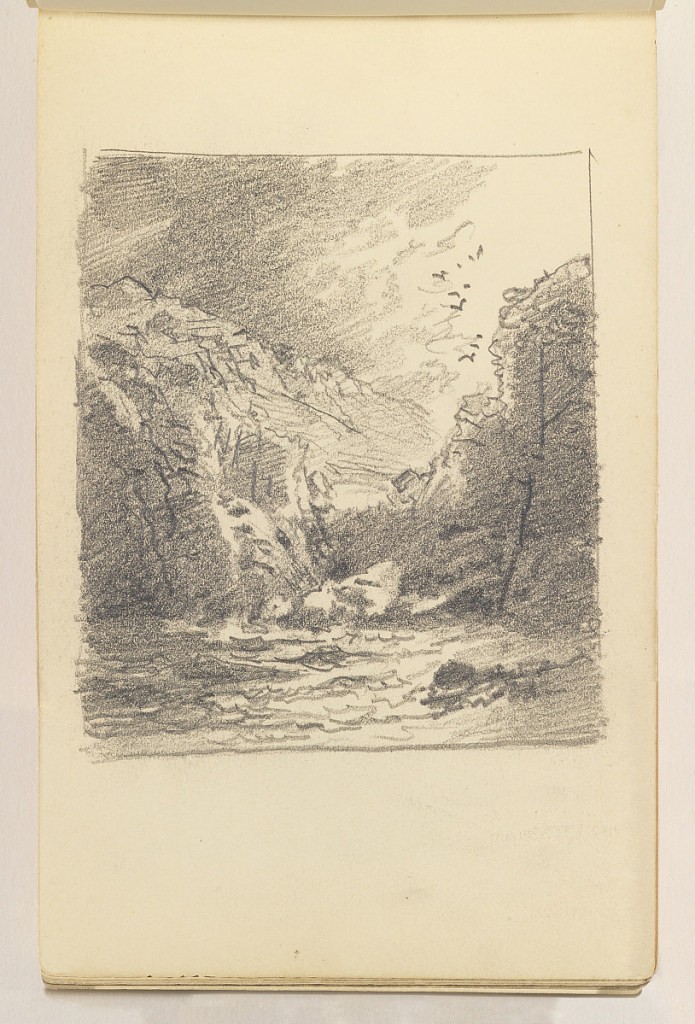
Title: Sea with Two Dark Cliffs and Birds
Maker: William Trost Richards, American, 1833–1905
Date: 1885–90
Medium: Graphite on cream wove paper, bound
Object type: Sketchbook folio
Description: Sea in foreground with dark cliffs at left and at right. Birds in flight over cliffs at right.